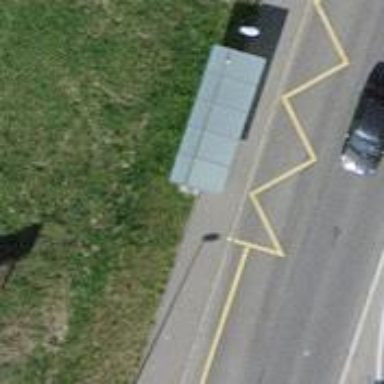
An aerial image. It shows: Bus stop with shelter. It is platform for public transport.